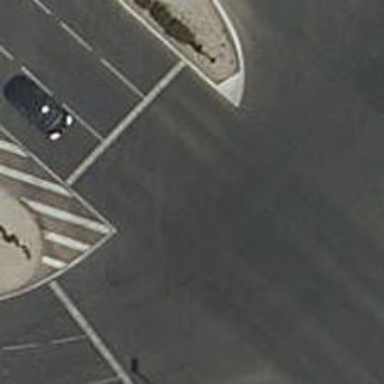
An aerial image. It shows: Road with traffic signals.